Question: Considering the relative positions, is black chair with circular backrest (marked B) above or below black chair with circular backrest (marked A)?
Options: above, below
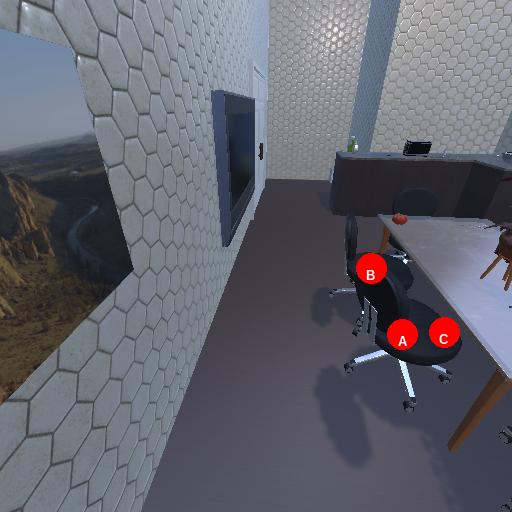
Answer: above